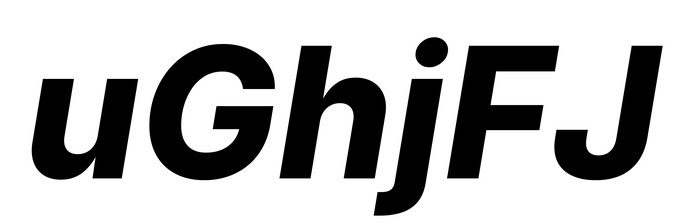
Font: Inter-Italic_ExtraBold_Italic